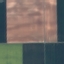
Label: AnnualCrop